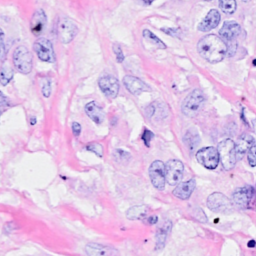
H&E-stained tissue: Breast